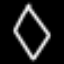
Label: diamond